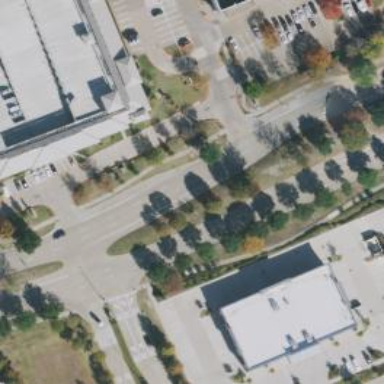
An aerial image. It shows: Tertiary road with separate sidewalk.